五年级 · 立体几何学
一个长方体玻璃鱼缸, 长 10 分米, 宽 8 分米,高 10 分米。如果里面水深 6 分米, 把一块珊瑚石放入鱼缸中（完全浸没），水面升至 7.2 分米。这块珊瑚石的体积是多少立方分米?

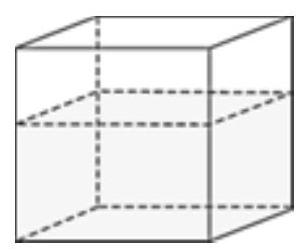
答案: 解96 立方分米

【分析】水面上升部分的体积为珊瑚石的体积。先利用减法求出水面上升的高度, 再将其乘鱼缸的底面积, 即可求出珊瑚石的体积。

【详解】 $10 \times 8 \times(7.2-6)$

$=80 \times 1.2$

$=96$ （立方分米）
答：这块珊瑚石的体积是 96 立方分米。

【点睛】本题考查了不规则物体的体积, 珊瑚的体积就是上升部分水的体积。